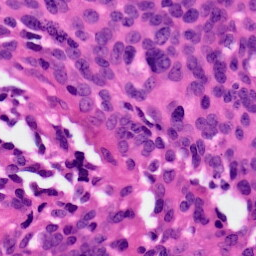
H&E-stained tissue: Ovarian